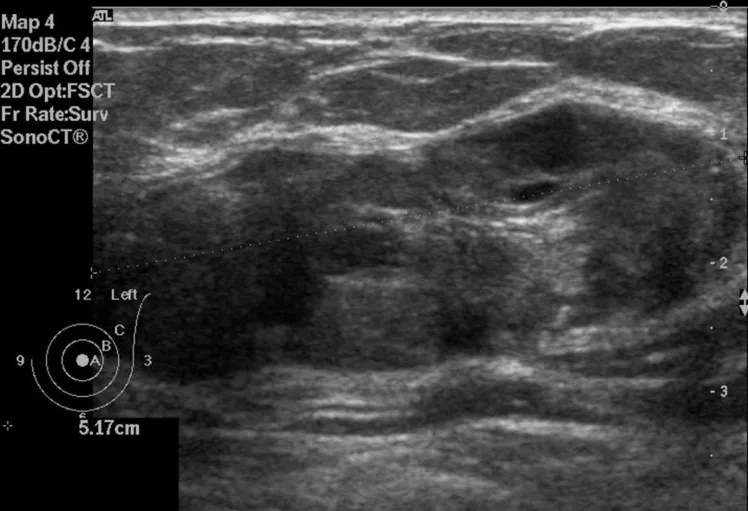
Ultrasound of the left breast centered on the palpable lump showing an oval, heterogeneous lesions with smooth borders.
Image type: radiology (ultrasound)